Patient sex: F
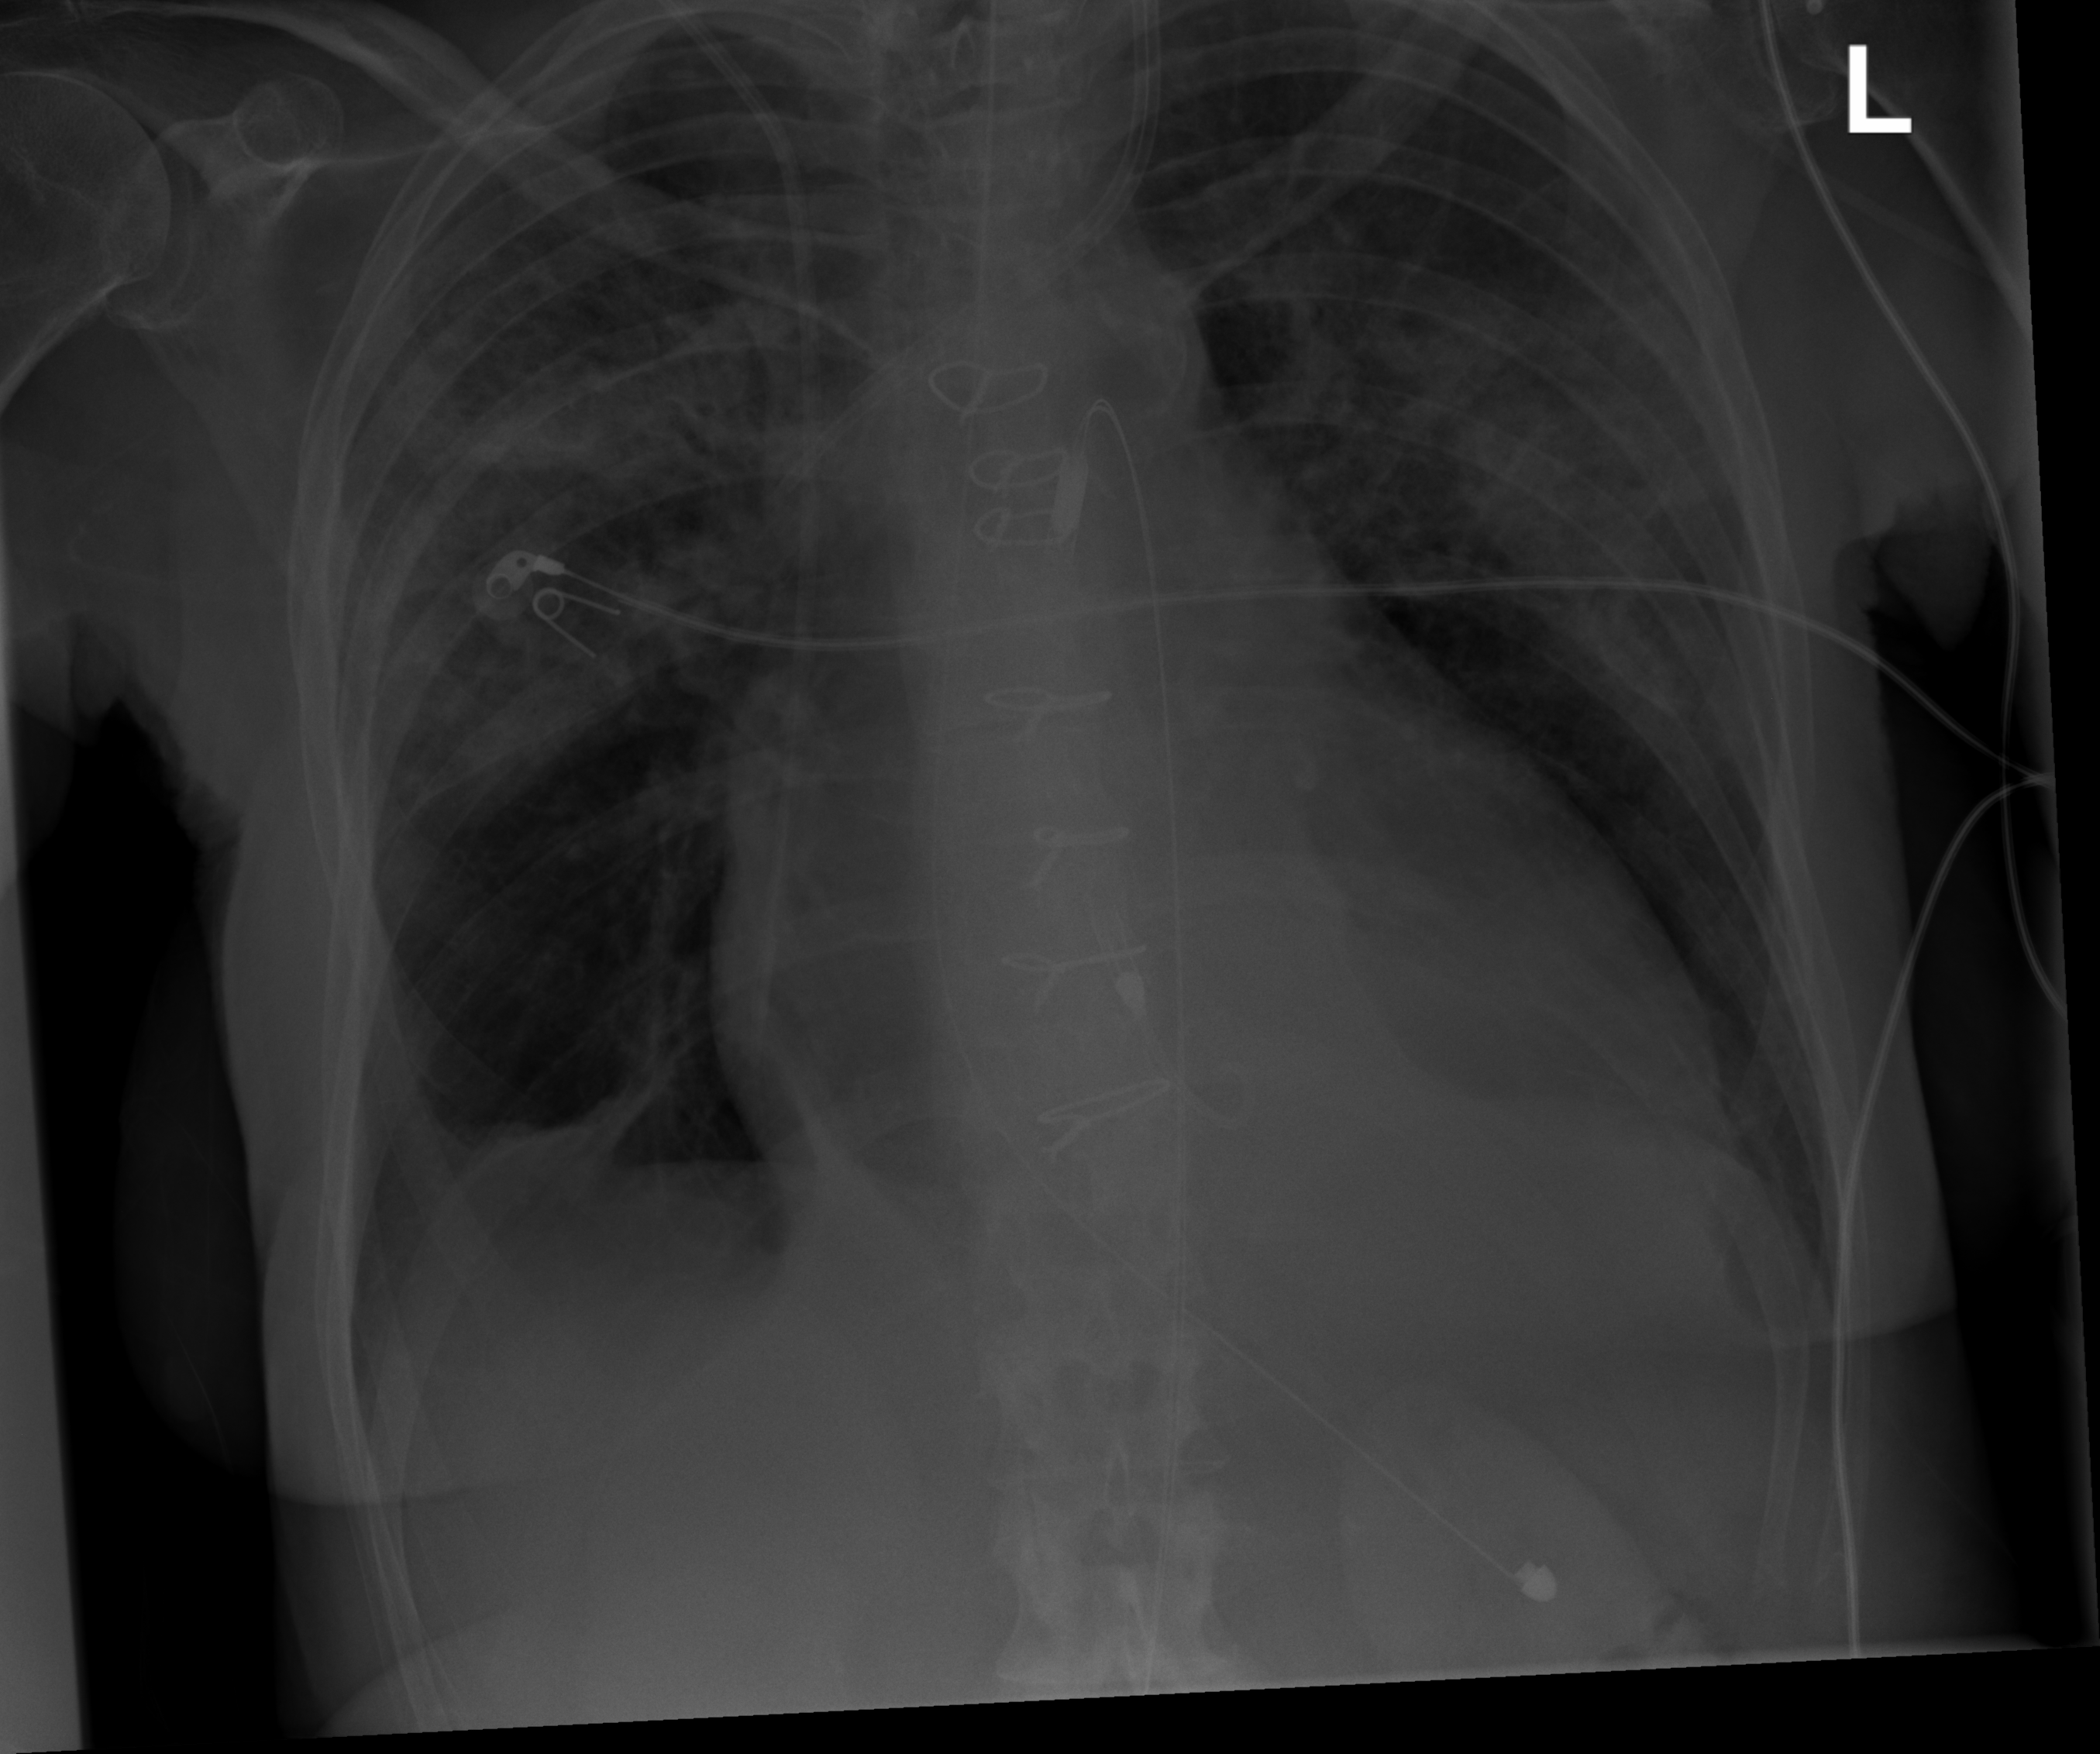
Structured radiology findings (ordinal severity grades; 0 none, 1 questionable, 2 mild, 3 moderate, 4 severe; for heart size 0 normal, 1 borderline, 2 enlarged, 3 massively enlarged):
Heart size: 2
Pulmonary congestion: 0
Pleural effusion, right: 0
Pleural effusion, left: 1
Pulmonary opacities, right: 3
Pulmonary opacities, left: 3
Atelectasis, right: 2
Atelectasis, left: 2